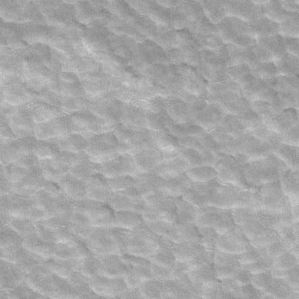
Label: frost